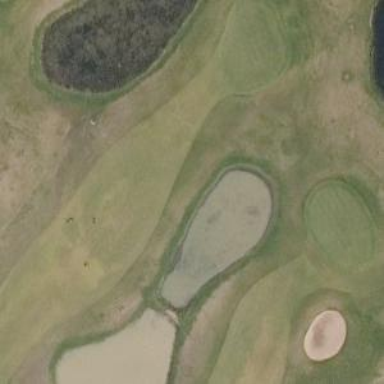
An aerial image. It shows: Water hazard in golf course. The hazard is natural water feature.